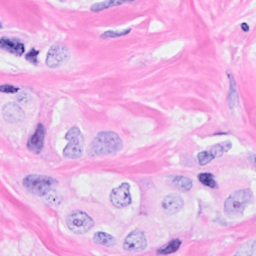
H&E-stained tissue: Breast